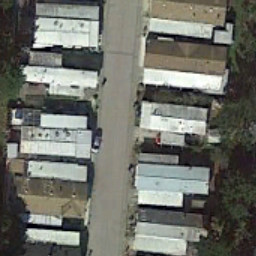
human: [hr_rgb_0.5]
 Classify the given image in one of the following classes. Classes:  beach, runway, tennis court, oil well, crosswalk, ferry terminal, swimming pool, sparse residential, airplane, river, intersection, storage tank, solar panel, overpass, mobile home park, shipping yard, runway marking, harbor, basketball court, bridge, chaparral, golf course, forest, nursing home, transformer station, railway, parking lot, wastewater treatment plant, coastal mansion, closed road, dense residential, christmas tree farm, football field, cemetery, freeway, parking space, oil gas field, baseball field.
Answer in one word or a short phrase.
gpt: mobile home park